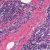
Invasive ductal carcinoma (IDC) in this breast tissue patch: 0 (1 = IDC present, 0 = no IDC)